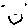
Label: smiley face